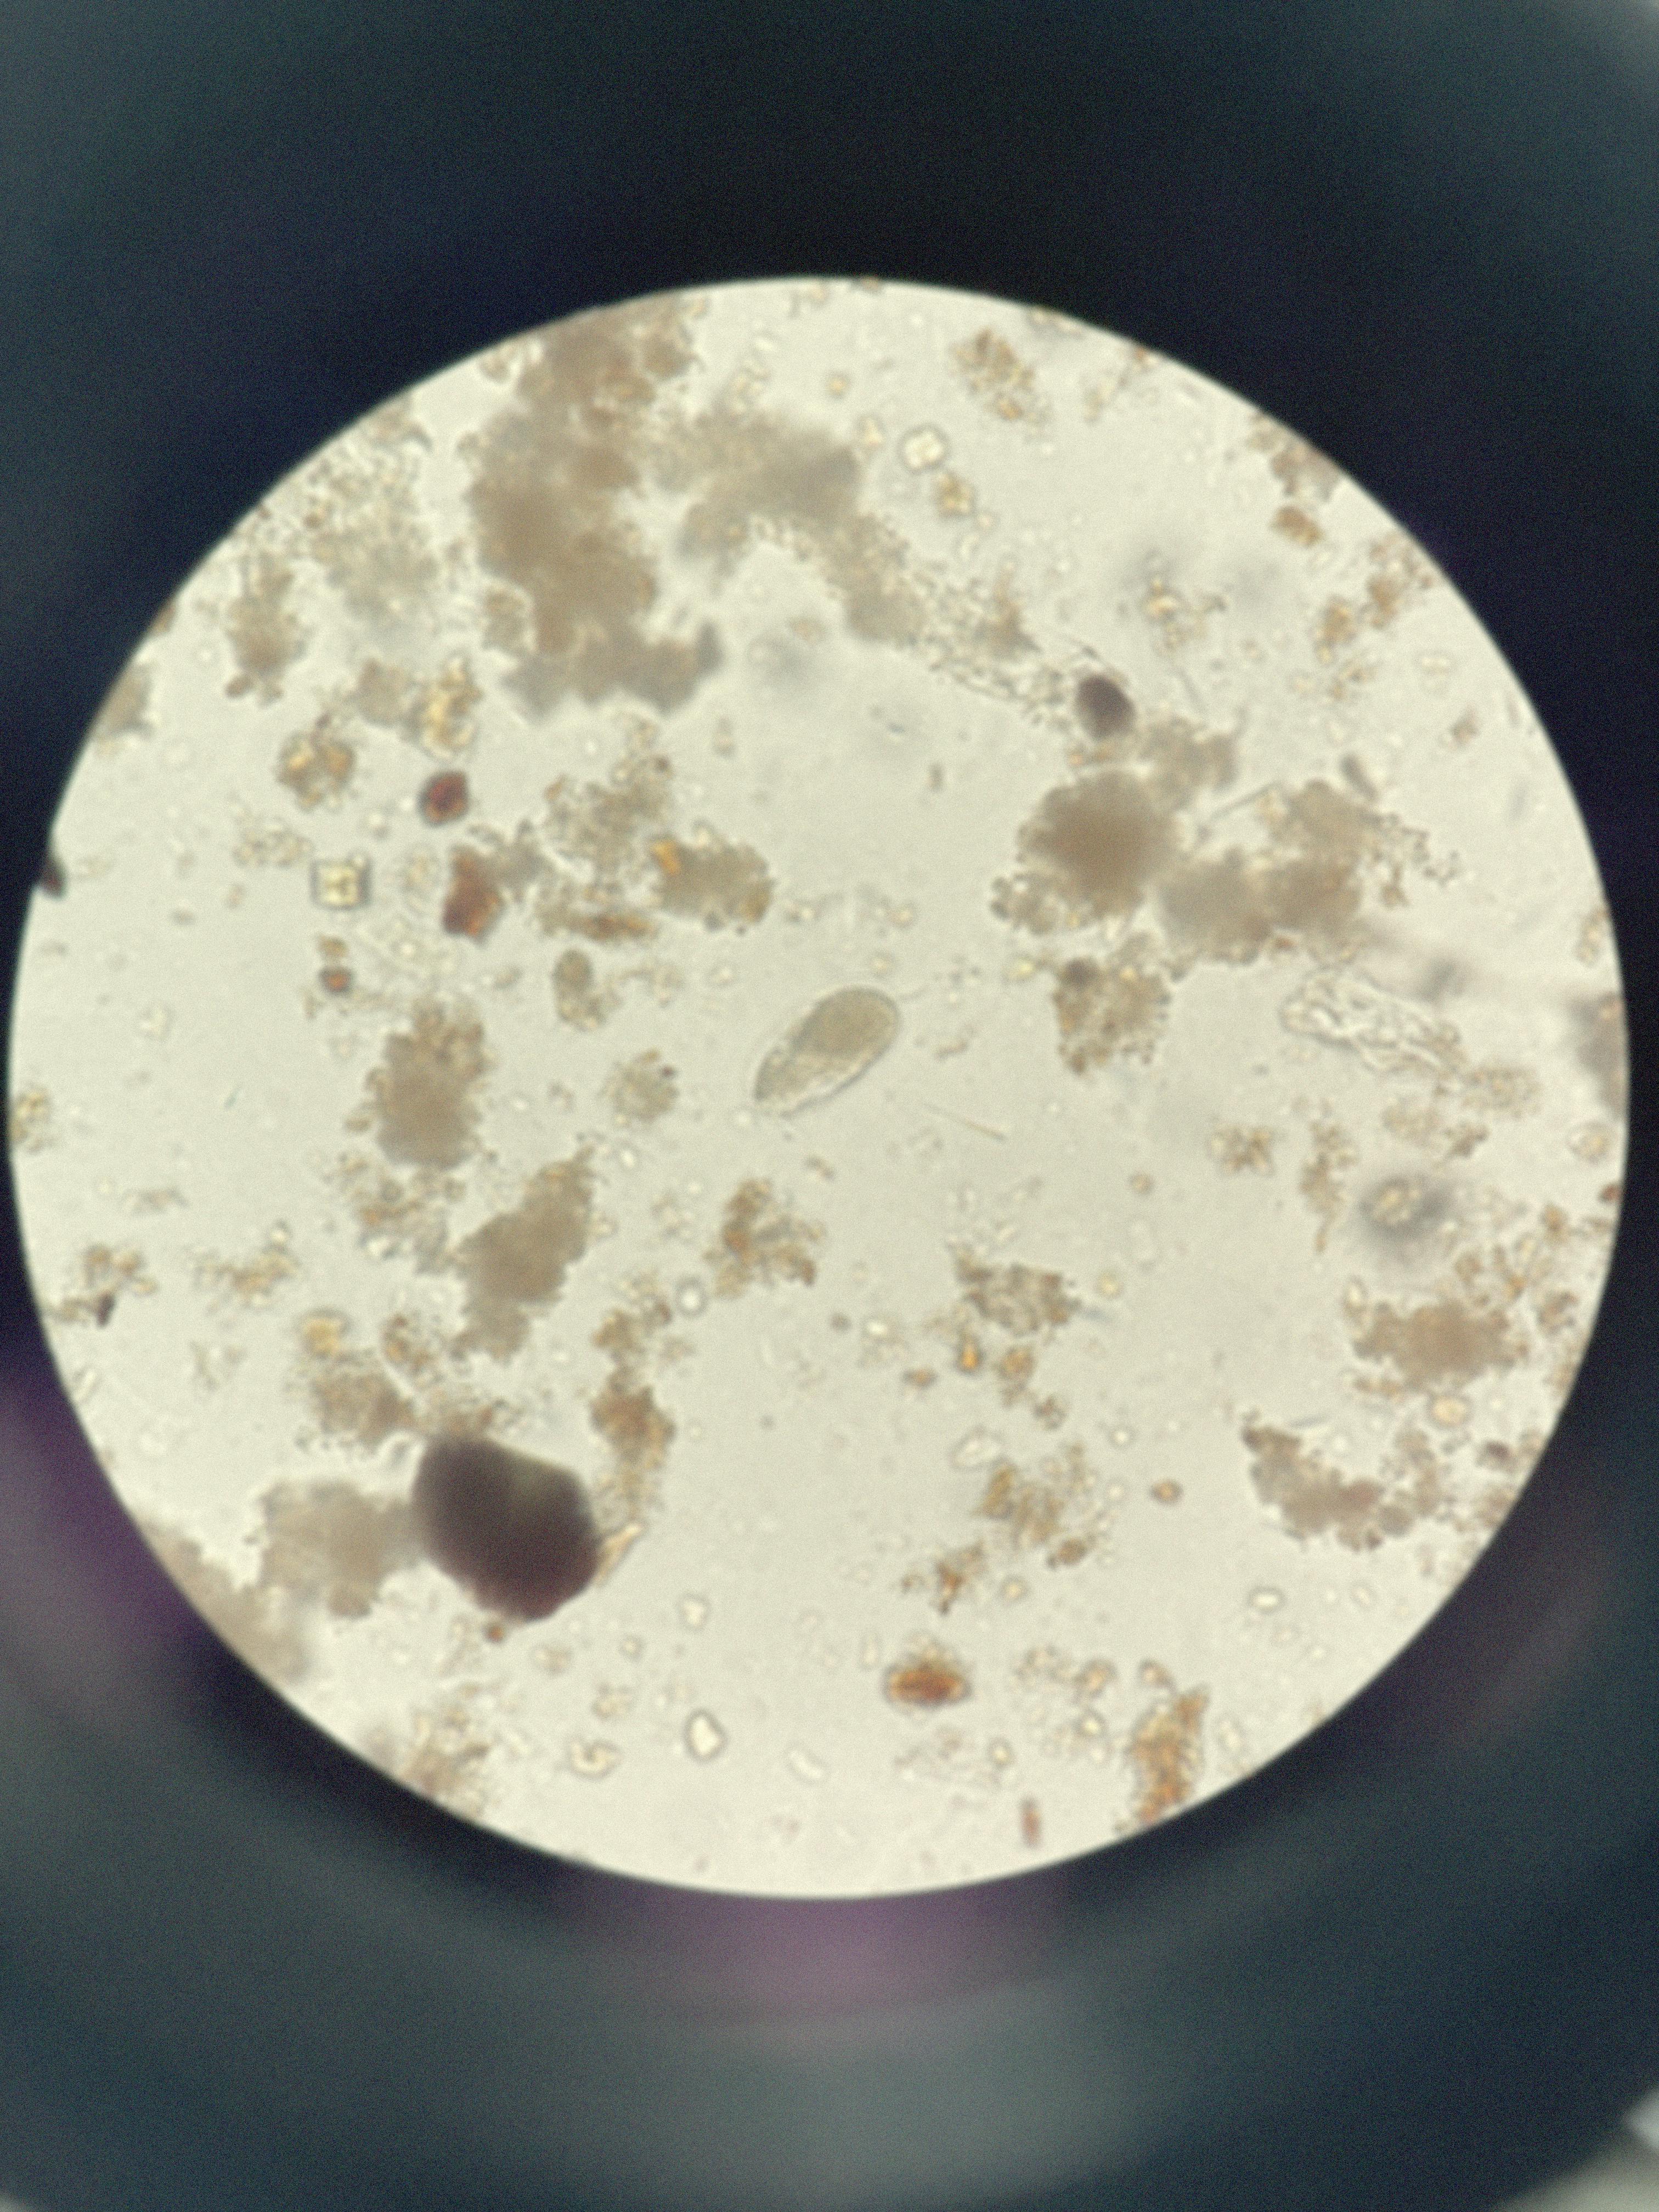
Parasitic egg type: Hookworm egg